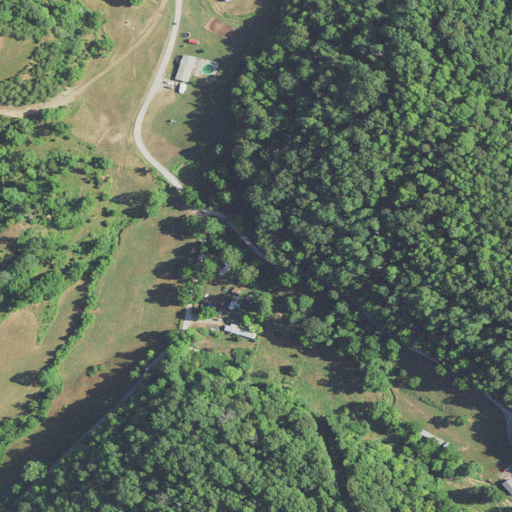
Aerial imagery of valley in West Virginia named Kay Hollow containing deciduous forest, pasture, open development, mixed forest, and low intensity development